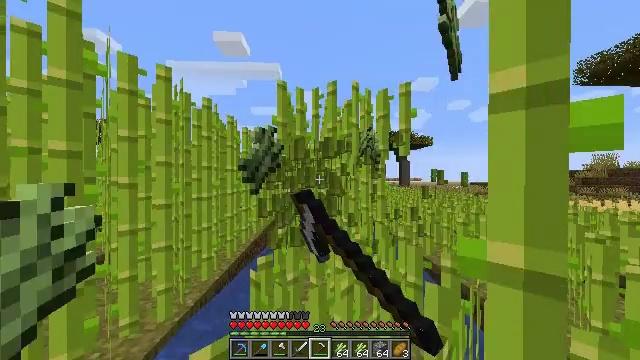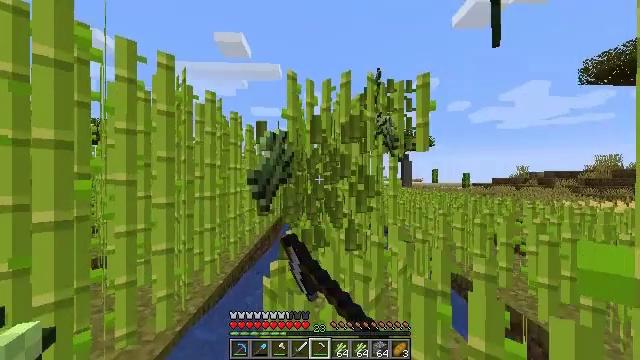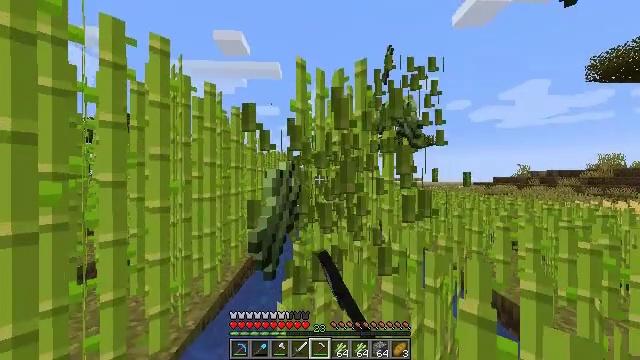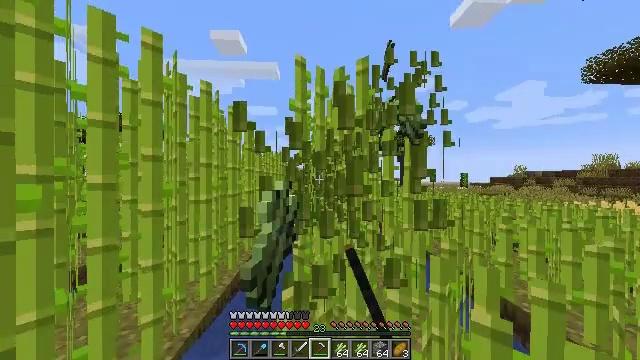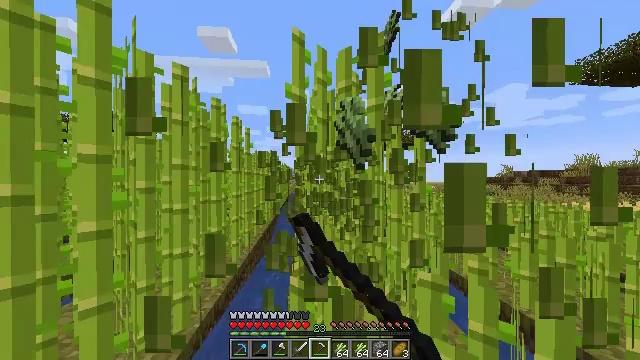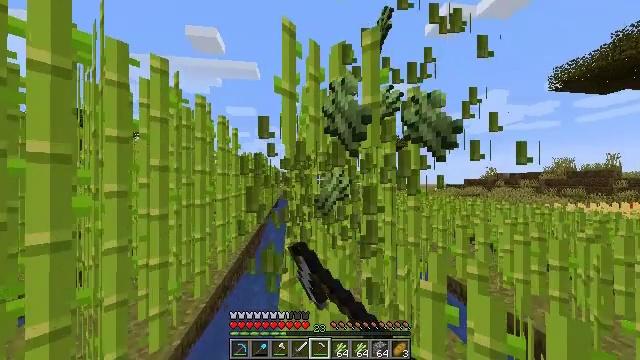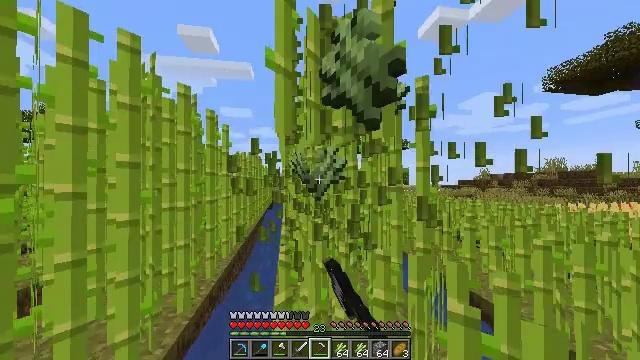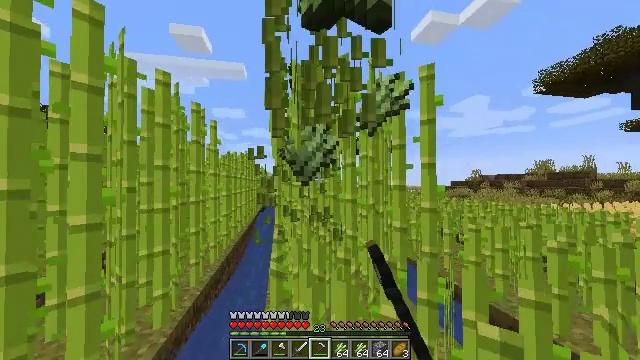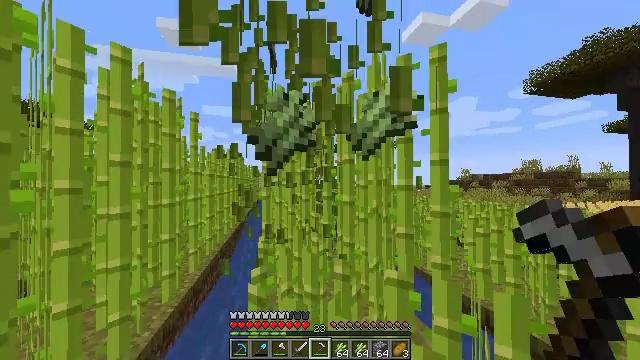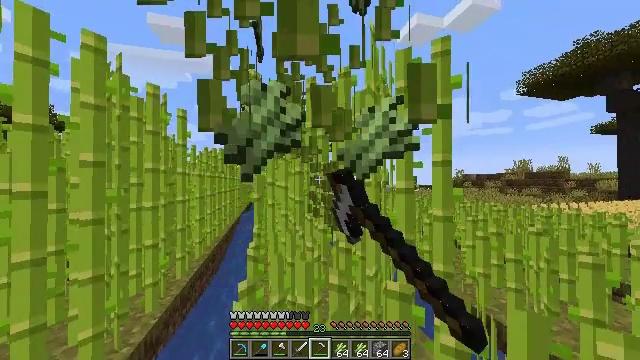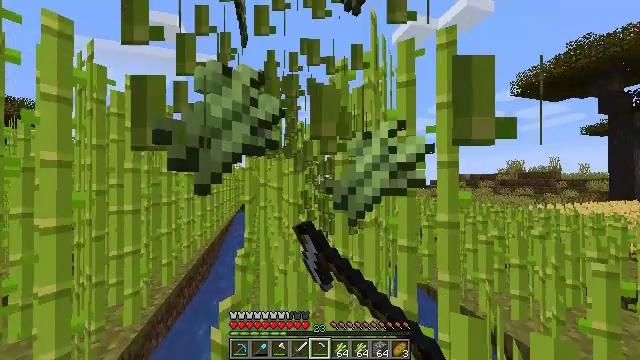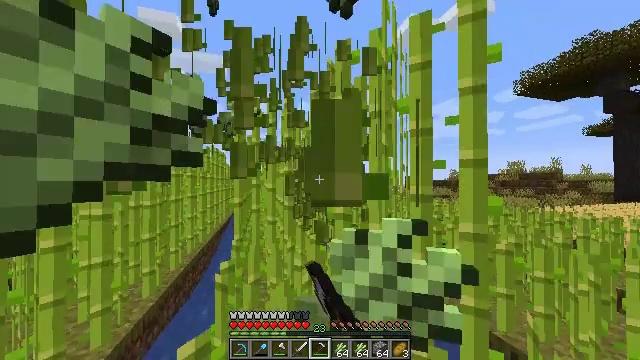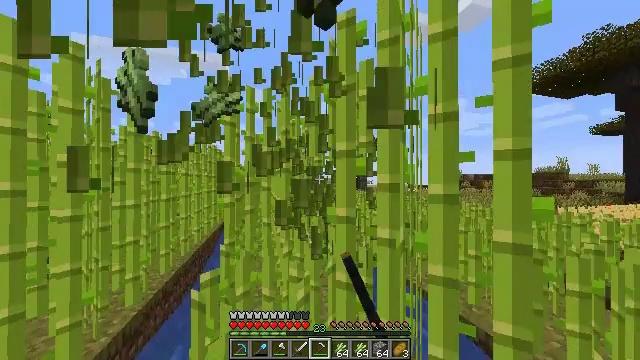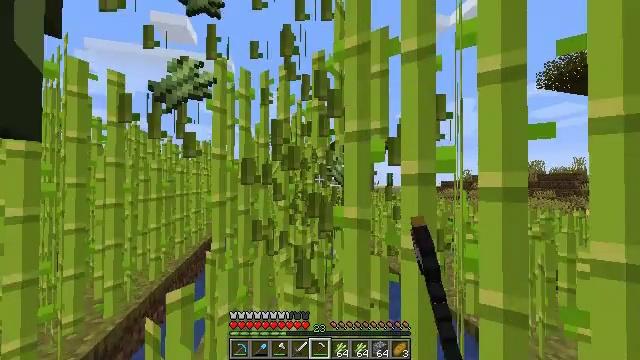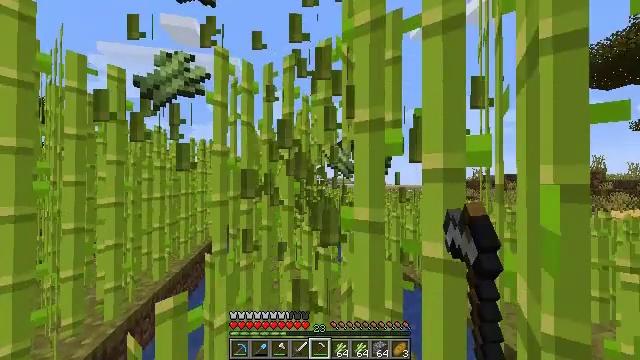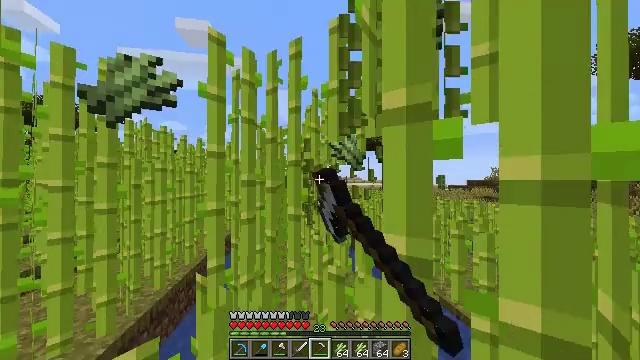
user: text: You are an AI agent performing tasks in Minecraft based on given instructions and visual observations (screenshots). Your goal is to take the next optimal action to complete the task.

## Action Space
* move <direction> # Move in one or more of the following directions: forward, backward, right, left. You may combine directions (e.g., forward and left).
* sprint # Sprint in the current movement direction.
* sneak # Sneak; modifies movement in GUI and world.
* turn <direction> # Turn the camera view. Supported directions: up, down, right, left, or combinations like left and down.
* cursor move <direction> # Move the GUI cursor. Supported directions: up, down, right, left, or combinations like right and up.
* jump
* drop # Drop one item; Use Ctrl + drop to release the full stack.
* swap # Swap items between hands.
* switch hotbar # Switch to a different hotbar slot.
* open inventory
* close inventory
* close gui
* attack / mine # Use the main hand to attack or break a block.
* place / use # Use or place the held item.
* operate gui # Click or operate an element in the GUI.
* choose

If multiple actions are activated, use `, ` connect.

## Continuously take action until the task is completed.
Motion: motion action
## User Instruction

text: Gather sugar cane for crafting.
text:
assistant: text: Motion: move forward and move left, sprint, attack / mine
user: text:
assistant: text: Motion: move forward, sprint, attack / mine
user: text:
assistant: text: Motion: move forward, sprint, attack / mine
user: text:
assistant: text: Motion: move forward, sprint, turn right, attack / mine
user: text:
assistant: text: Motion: move forward, sprint, turn right, attack / mine
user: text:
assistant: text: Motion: move forward, sprint, turn right, attack / mine
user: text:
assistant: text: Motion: move forward, sprint, turn right, attack / mine
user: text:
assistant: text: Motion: move forward, sprint, turn right, attack / mine
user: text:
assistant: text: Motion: move forward, sprint, turn right, attack / mine
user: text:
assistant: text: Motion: move forward, sprint, turn right, attack / mine
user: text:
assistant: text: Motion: move forward, sprint, attack / mine
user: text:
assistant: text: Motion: move forward, sprint, attack / mine
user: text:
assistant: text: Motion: move forward, sprint, turn left, attack / mine
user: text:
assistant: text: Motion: move forward, sprint, turn left, attack / mine
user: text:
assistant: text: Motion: move forward, sprint, turn left, attack / mine
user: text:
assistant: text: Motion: move forward, sprint, turn left, attack / mine
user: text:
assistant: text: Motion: move forward and move left, sprint, turn left, attack / mine
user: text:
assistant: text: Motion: move forward and move left, sprint, turn left, attack / mine
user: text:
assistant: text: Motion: move forward and move left, sprint, attack / mine
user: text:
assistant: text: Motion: move forward and move left, sprint, attack / mine
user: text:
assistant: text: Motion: move forward, sprint, turn right, attack / mine
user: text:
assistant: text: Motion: move forward, sprint, turn right, attack / mine
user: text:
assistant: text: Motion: move forward, sprint, turn right, attack / mine
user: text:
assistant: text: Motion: move forward, sprint, turn right, attack / mine
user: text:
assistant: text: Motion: move forward, sprint, turn right, attack / mine
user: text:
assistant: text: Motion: move forward, sprint, attack / mine
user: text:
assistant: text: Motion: move forward, sprint, attack / mine
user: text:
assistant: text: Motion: move forward, sprint, attack / mine
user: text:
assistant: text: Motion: move forward, sprint, turn left, attack / mine
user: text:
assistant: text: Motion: move forward, sprint, turn left, attack / mine